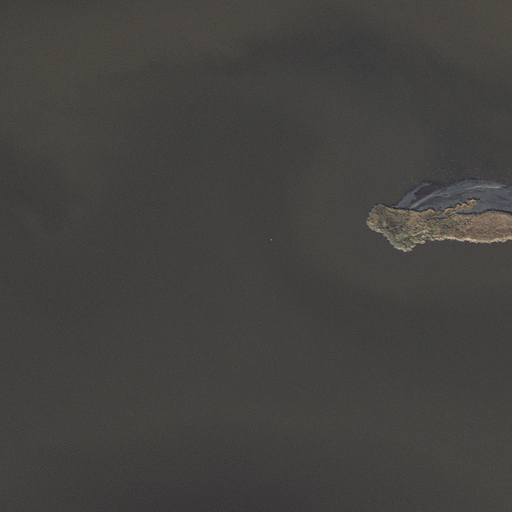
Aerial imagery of island in Maryland named Gum Island containing only open water